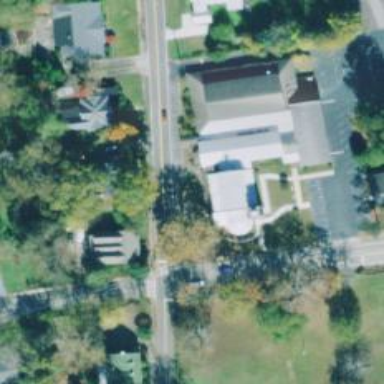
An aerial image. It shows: Historic church building used as place of worship.